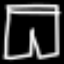
Label: pants